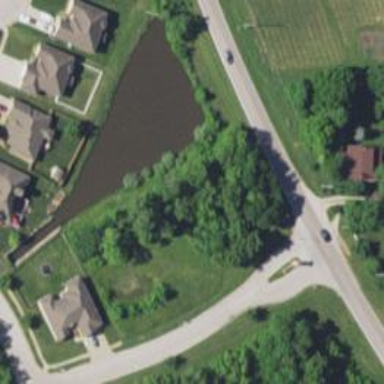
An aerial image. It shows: Pond with natural water.